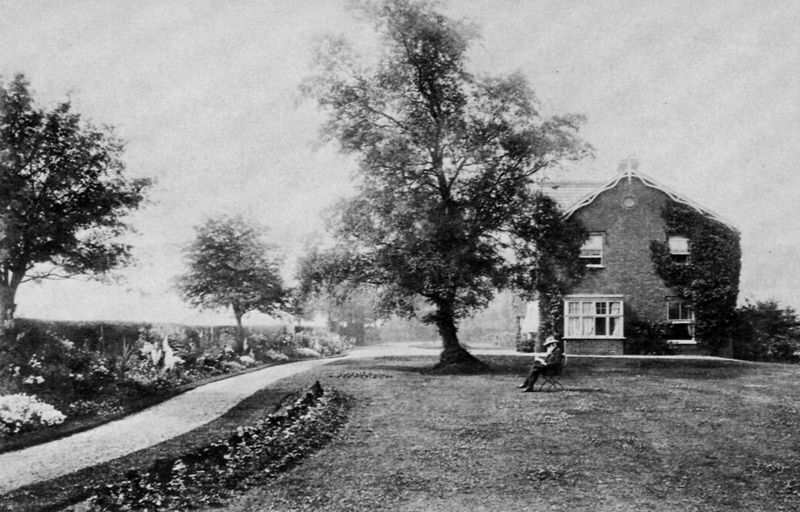
Titel: Brightlands
Künstler: Francis Frith
Schlagwörter: baum, blätter, himmel, laub, mann, schatten, weiß, wolken, bäume, grün, landschaft, sitzen, äste, blume, blumen, fenster, grau, hell, hut, licht, schwarz, strasse, stuhl, tür, zeichnung, blüte, blüten, dach, gebäude, gras, haus, park, rasen, weg, wiese, wolke, mensch, vorhang, ast, feld, horizont, hügel, natur, stamm, zweige, busch, büsche, pfad, sonne, land, realismus, sitzend, pflanzen, england, garten, ruhe, acker, fels, giebel, ziegel, allee, hecke, tag, backstein, weis, bank, böschung, romantik, windows, gartenstuhl, lesen, maler, flowers, schaukel, hoch, foto, fotografie, photographie, erker, buch, schwarzweiss, photo, schwarz weis, efeu, chwarz, sky, tree, summer, trees, beet, rabatte, hain, rain, eiche, auffahrt, busche, bushes, garden, path, road, vorhand, black and white, fotographie, opa, old man, graus, wegesrand, reading, ivy, first, lawn, gepflegt, malend, book, photograph, zivilisation, fotograpgie, scharz weiss, backsteinf, eefeu, maelen, strasee, farm house